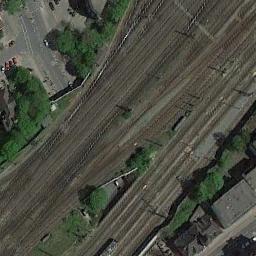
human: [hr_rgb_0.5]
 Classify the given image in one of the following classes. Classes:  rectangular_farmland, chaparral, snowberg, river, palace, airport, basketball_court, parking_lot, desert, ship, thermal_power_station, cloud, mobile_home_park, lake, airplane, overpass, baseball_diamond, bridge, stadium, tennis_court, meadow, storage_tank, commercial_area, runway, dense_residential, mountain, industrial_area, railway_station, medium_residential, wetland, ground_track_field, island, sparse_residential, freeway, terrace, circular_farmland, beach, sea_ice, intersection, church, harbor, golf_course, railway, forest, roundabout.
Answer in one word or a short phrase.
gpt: railway